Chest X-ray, PA view. Patient: 56 years old, sex M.
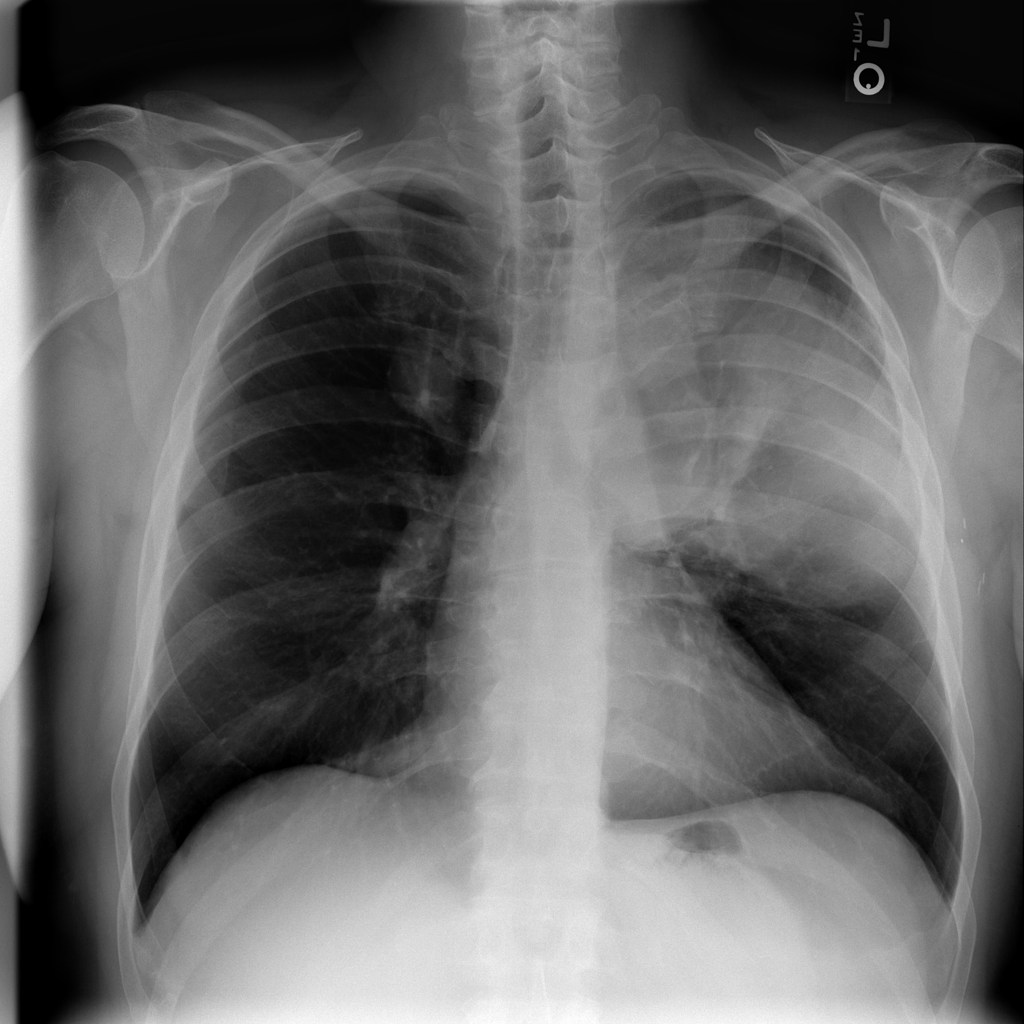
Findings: Mass